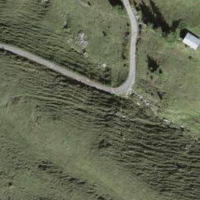
EUNIS habitat code: 26
Species observed at this site:
Pinguicula alpina